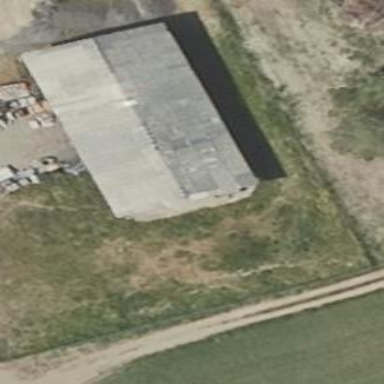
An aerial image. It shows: Shed.